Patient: sex M, age 85
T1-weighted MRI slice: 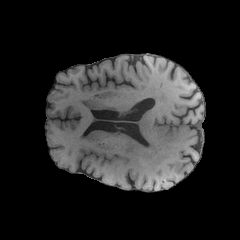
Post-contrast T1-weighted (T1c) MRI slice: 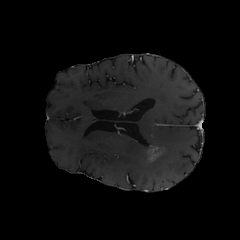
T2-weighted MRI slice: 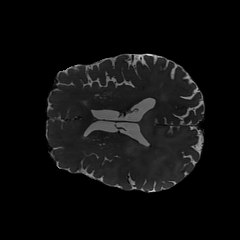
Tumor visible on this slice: yes
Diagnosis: Glioblastoma, IDH-wildtype
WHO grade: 4